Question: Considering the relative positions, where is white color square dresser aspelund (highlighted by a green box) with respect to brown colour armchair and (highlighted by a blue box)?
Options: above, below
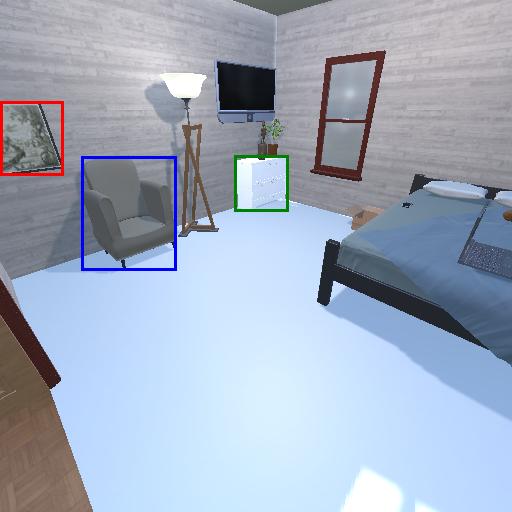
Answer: above